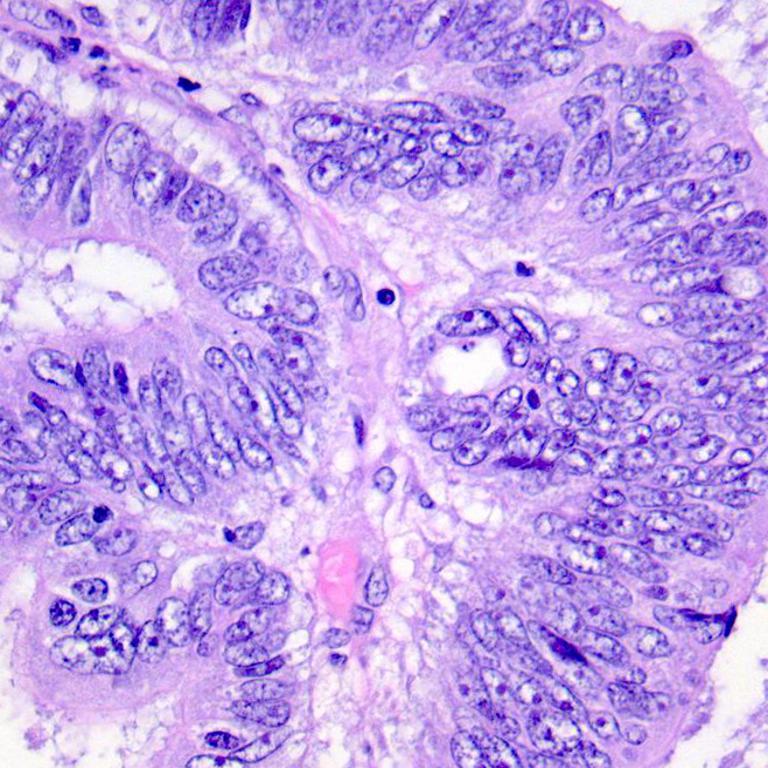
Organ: colon
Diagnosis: adenocarcinomas